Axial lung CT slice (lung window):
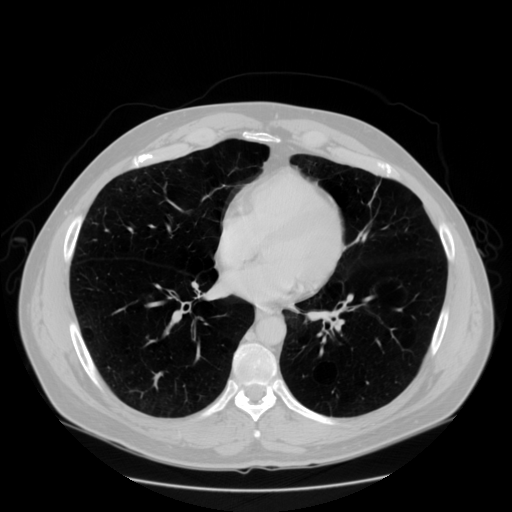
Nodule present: no